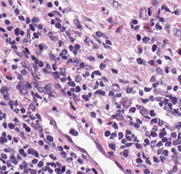
Tumor epithelial tissue: no
Tumor-associated stroma tissue: yes
Normal tissue: no